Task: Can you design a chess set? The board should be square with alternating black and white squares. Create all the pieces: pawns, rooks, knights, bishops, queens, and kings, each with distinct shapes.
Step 799:
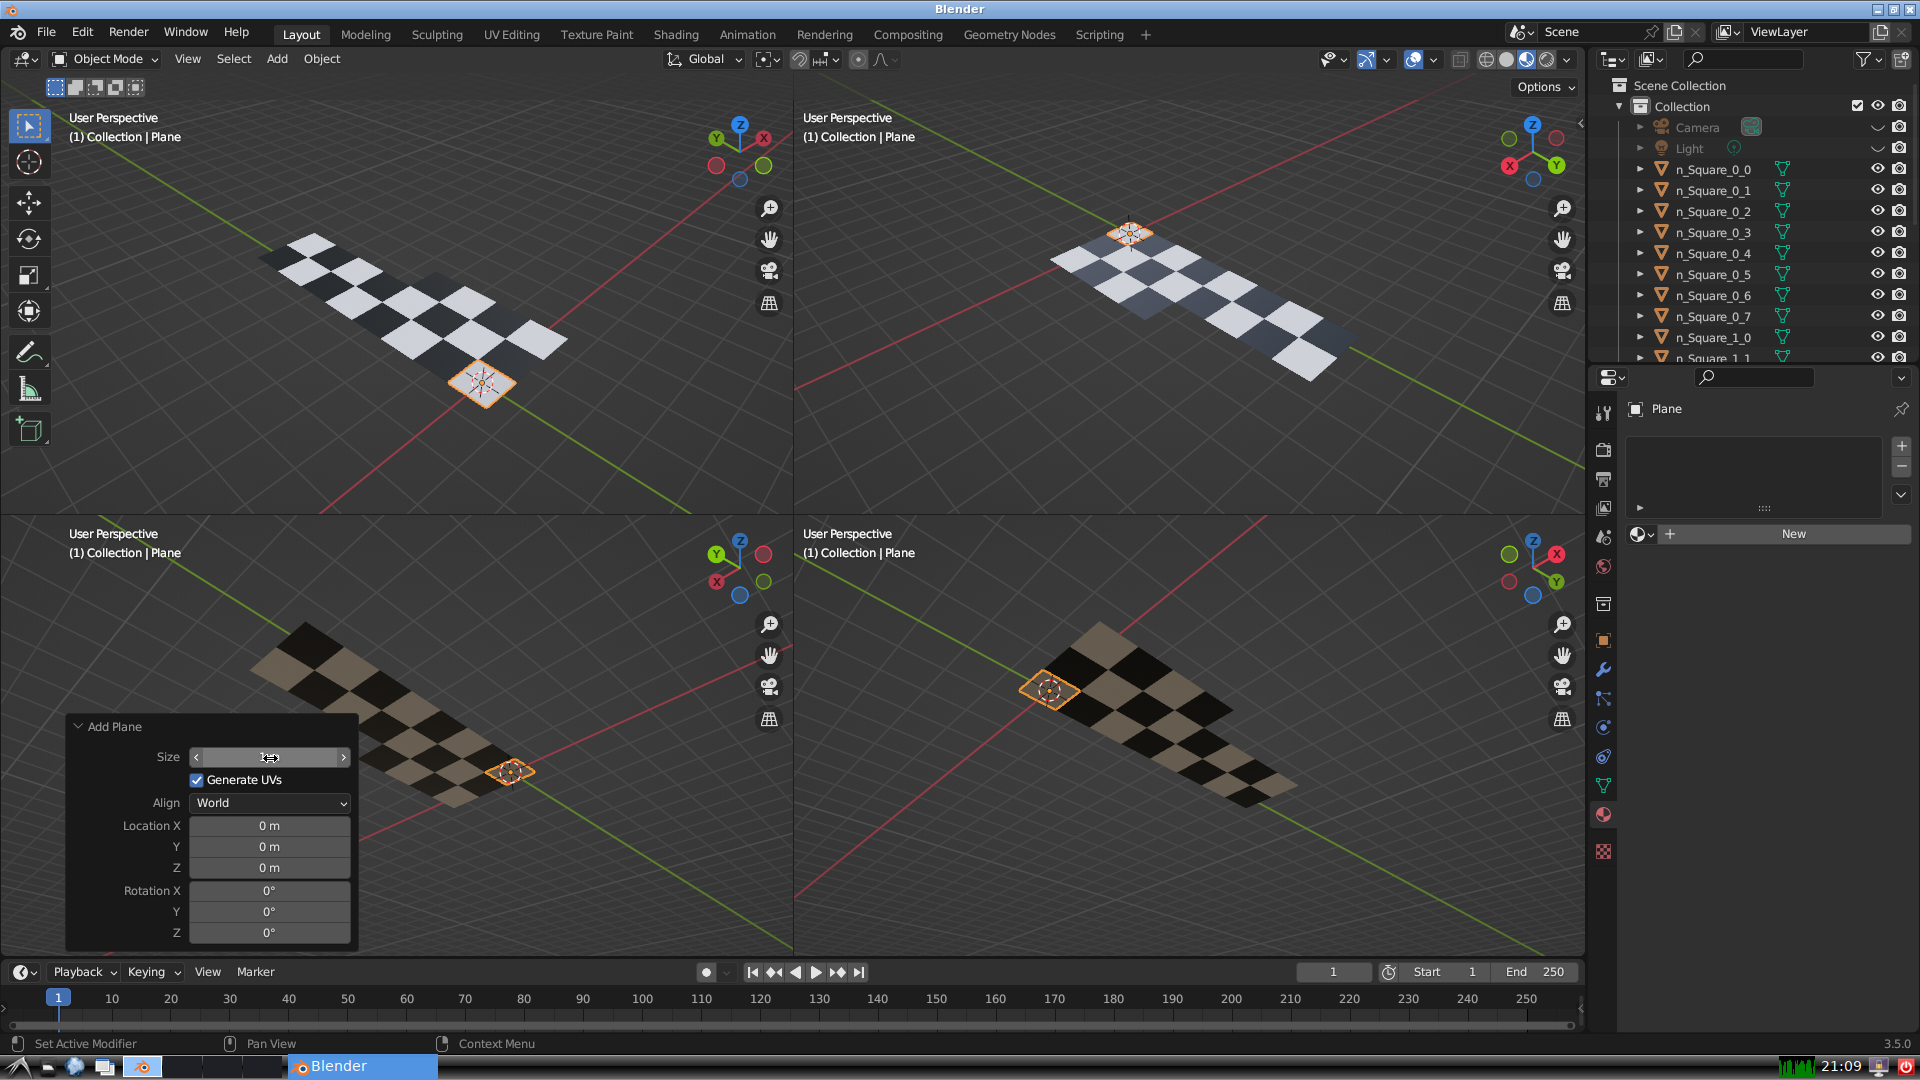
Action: click: no